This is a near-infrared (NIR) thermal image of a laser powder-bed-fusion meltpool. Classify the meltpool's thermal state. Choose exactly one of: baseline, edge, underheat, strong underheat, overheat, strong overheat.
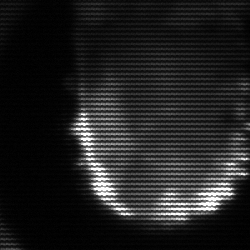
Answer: baseline